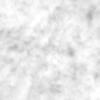
Label: no_change